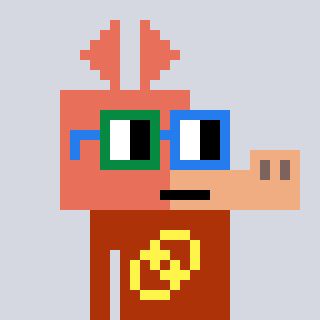
a pixel art character with square green and blue glasses, a aardvark-shaped head and a hotbrown-colored body on a cool background